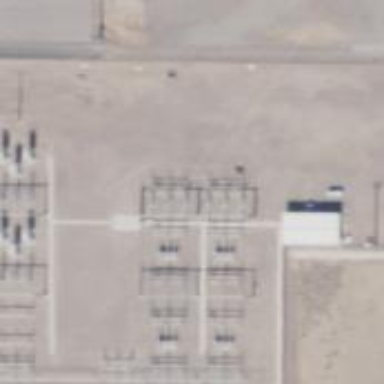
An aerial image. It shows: Switch for power supply.